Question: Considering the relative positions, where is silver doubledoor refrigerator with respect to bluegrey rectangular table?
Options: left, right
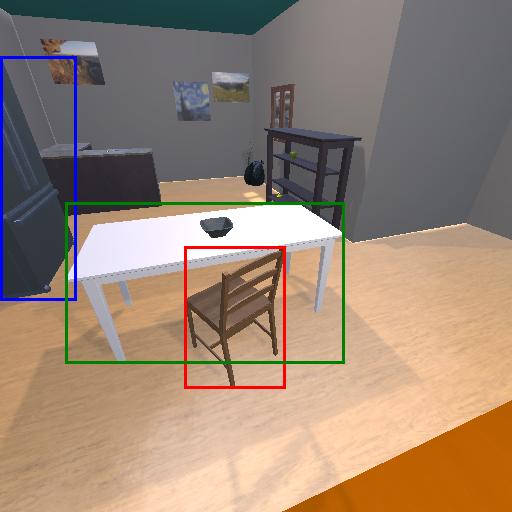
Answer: left